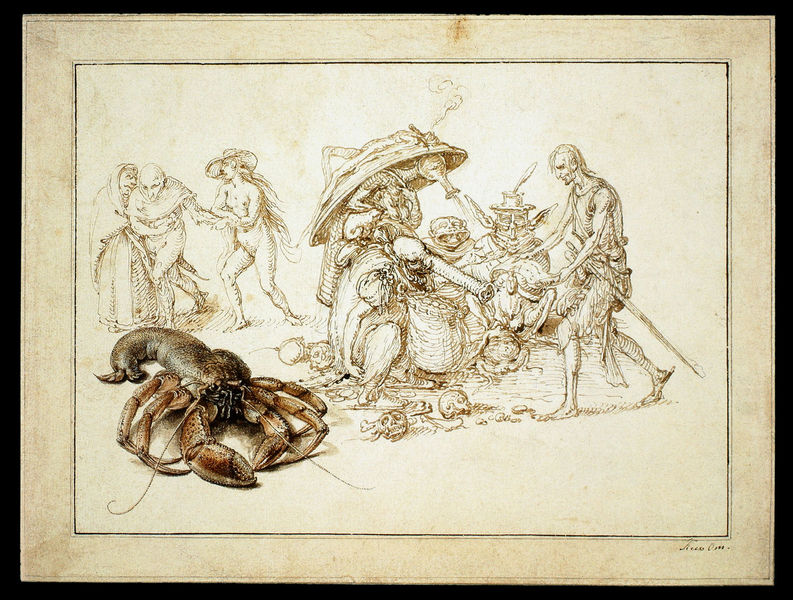
Titel: Studienblatt mit Hummer und Grotesken
Künstler: Jacques de Gheyn II.
Institution: Frankfurt, Städelsches Kunstinstitut
Schlagwörter: feder, gemälde, kampf, mann, nackt, weiß, gelb, menschen, braun, frau, männer, skizze, zeichnung, tier, tuch, alte, halten, mensch, schädel, tod, tot, bild, signatur, rauch, brüste, papier, farbe, vergilbt, surreal, knochen, kanone, hummer, krabbe, panzer, krank, druck, stich, schwert, hässlich, bleistift, gestalten, karton, skelett, totenkopf, krankheit, gruselig, wesen, gelblich, totenschädel, armut, komisch, schwar, sklaven, kochtopf, kröte, führen, grotesk, krebs, rüssel, monster, gerippe, federzeichnung, buntstift, skurril, pest, skorpion, flusskrebs